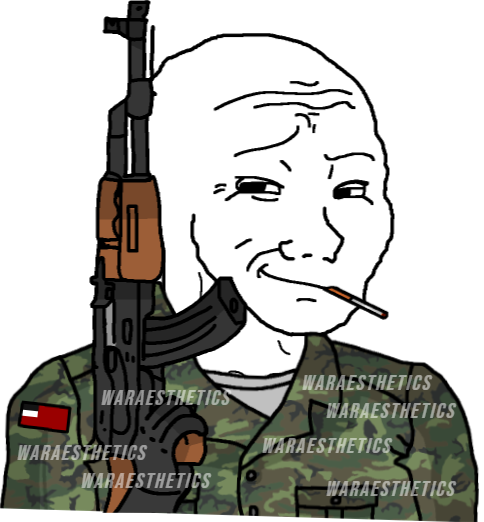
Label: 5_Smugjak